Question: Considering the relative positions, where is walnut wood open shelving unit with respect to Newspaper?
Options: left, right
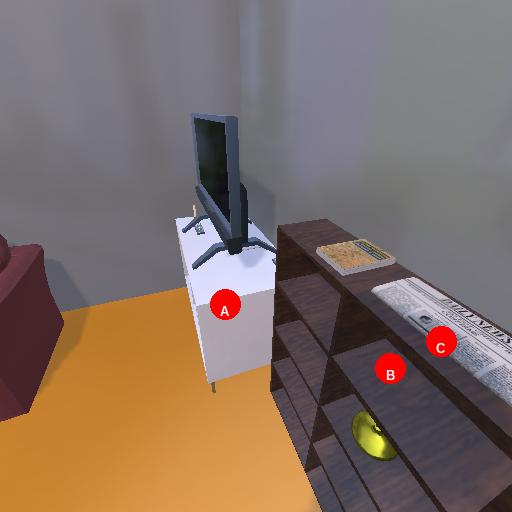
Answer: left